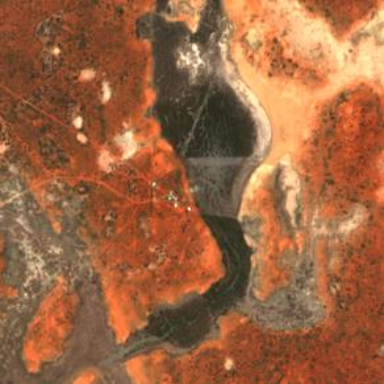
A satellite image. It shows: Dry swamp area covered with mud.